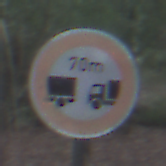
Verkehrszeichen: VerbotUnterschreitenMindestabstand
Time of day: SunriseSunset
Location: Outdoor (Nature)
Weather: NotSpecified
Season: Autumn
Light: Natural